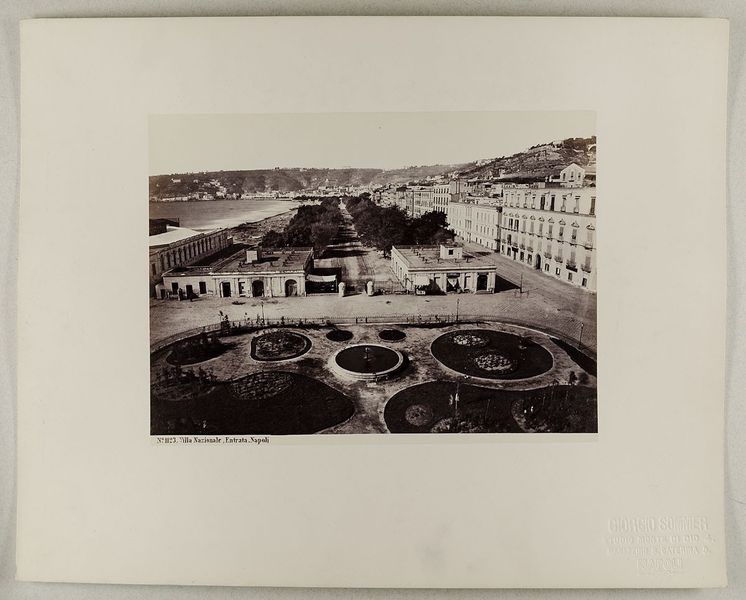
Titel: No. 1123. Villa Nazionale, Entrata. Napoli
Künstler: Giorgio Sommer
Standort: Hamburg
Institution: Museum für Kunst und Gewerbe Hamburg
Schlagwörter: stadt, architektur, ort, dorf, foto, fotografie, photographie, stadtansicht, photo, karton, albumin, parks, lichtbild, reisefotografie, landschaftsphotographie, landschaftsfotografie, historische, alte stadtansicht, bildwerke, angewandte und bildende kunst, hessische systematik, alte ansicht, schwarzweißpositivverfahren, silbersalzverfahren, schwarzweißfotografie, gebäude, örtlichkeit, straße, stätte, reisephotographie, albuminpapier, gärten